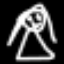
Label: angel